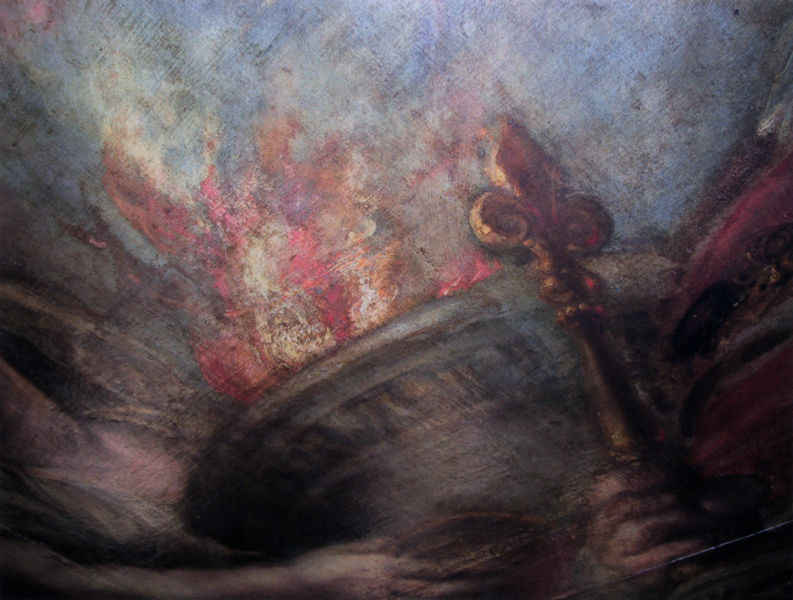
Titel: Detail aus der Apotheose von James I.
Künstler: Peter Paul Rubens
Standort: London
Institution: Banqueting Hall
Schlagwörter: blau, dunkel, feuer, gemälde, hand, himmel, weiß, gelb, grün, himmerl, impressionismus, braun, daumen, finger, frankreich, frau, hintergrund, pastell, schwarz, skizze, rot, malerei, ornament, arm, arme, barock, mensch, rembrandt, schale, schüssel, sockel, hände, öl, kirche, qualm, rauch, gold, kelch, mantel, stoff, adel, decke, rosa, schräg, stilleben, italien, stab, brand, bischof, könig, papst, detail, dekor, metall, foto, gefäß, antike, flamme, kreuz, brennen, flammen, glut, zeremonie, allegorie, mythologie, personifikation, ölmalerei, lilie, altar, rom, triumph, segnung, ölskizze, sfumato, fresko, pokal, schief, fackel, eierstab, fresco, zepter, liturgie, szepter, kessel, eier, kyma, lau, nero, restaurierung, prophezeiung, wieß, detailansicht, amtsstab, feuerschale, bozzeto, falmme, königsstab, olympisch